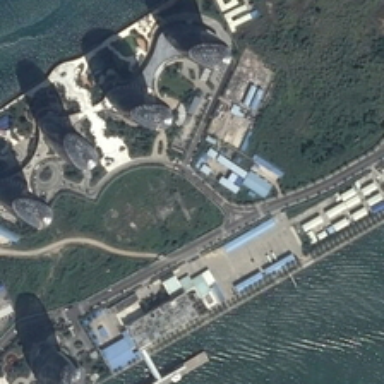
Several buildings and green trees are in a resort near a river .